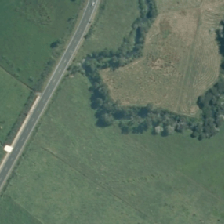
Land cover: deciduous_hardwood